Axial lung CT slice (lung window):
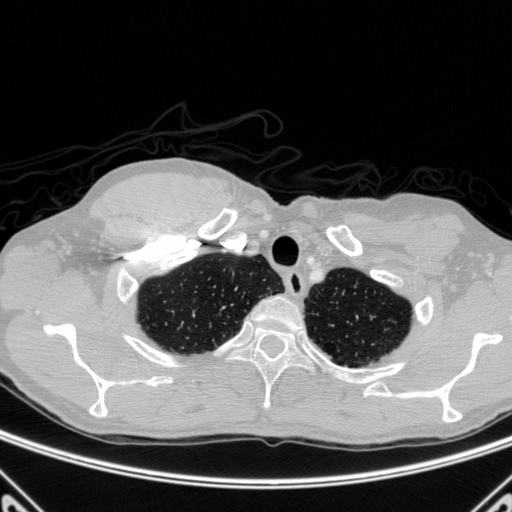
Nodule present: no